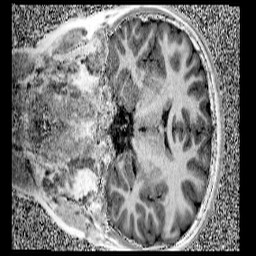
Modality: UNIT1
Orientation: coronal
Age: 10
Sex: female
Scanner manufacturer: siemens
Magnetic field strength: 3 T
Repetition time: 4 s
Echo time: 0.00299 s